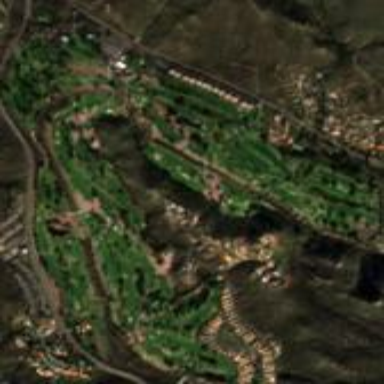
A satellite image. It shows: Golf course.